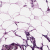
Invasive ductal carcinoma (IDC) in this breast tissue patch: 1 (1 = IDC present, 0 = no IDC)